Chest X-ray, AP view. Patient: 44 years old, sex M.
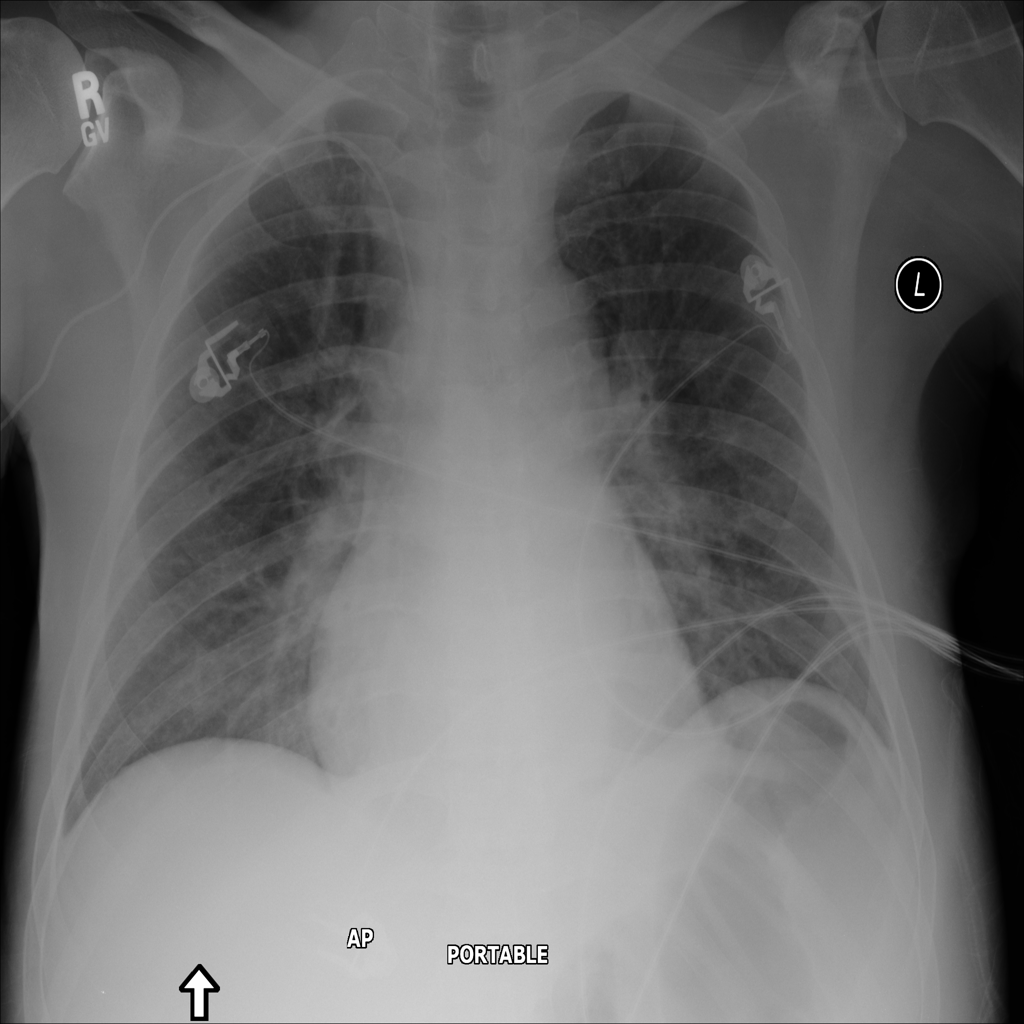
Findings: Atelectasis